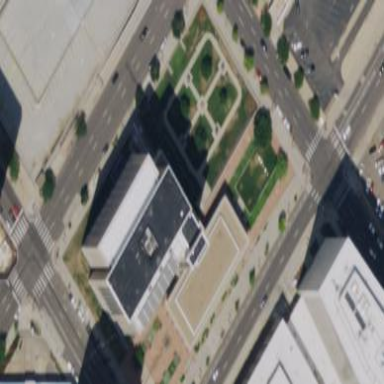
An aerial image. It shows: Civic building that serves as courthouse.